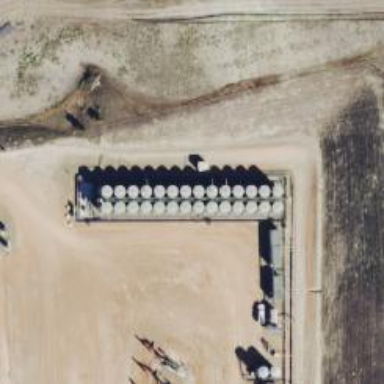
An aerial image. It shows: Storage tank with man-made structure.